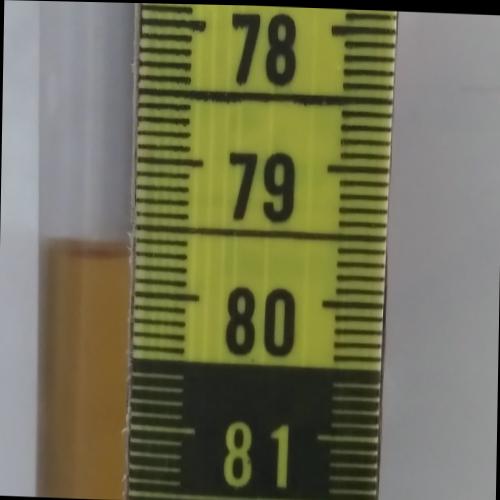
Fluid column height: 79.7 cm